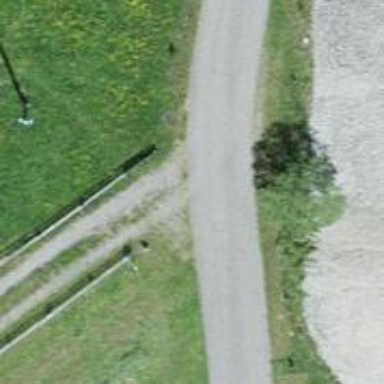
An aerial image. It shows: Unclassified road.